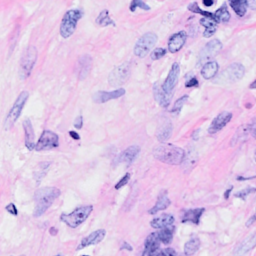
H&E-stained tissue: Breast